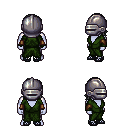
a pixel art fantasy rpg character, male body template, dark elf, purple skin, green robe, metal pants, gray long bangs hairstyle, metal helm, leather bracers, ghillies, four views (front, back, left, right), 2x2 character sprite sheet, small pixel art, hard edges, no anti-aliasing